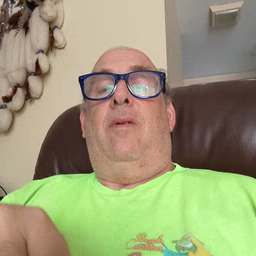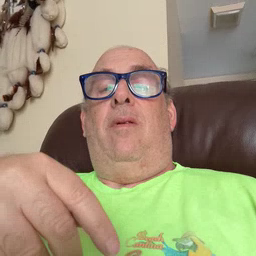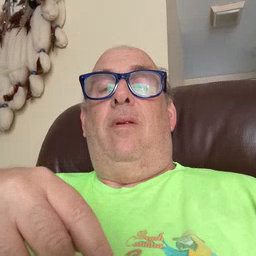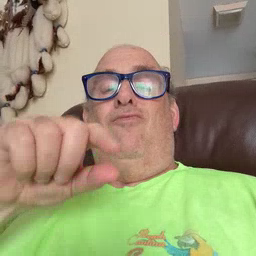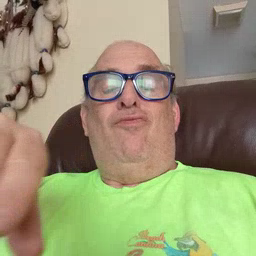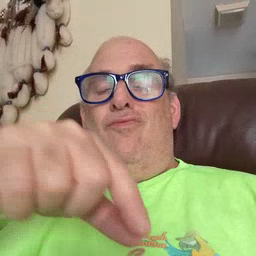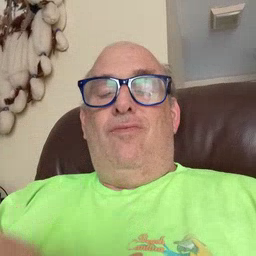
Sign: puzzle